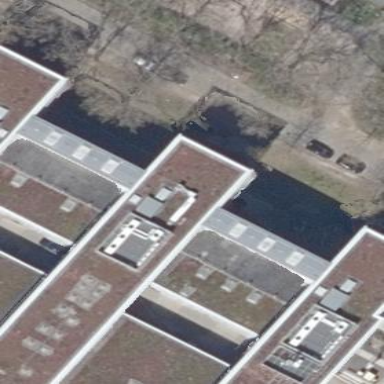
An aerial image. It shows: Part of building.